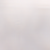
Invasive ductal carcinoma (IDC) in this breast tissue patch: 0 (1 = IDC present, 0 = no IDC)